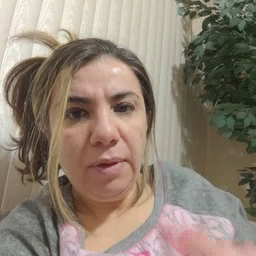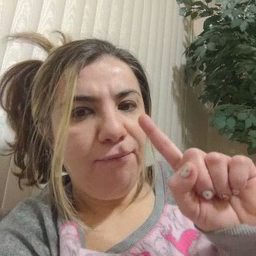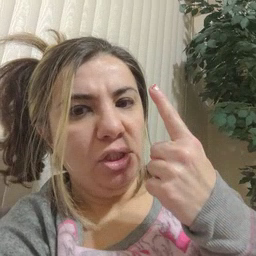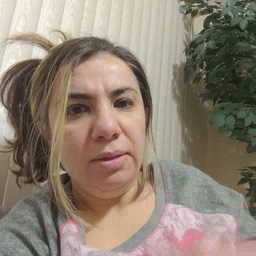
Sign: first